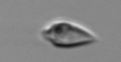
Label: Oxytoxum